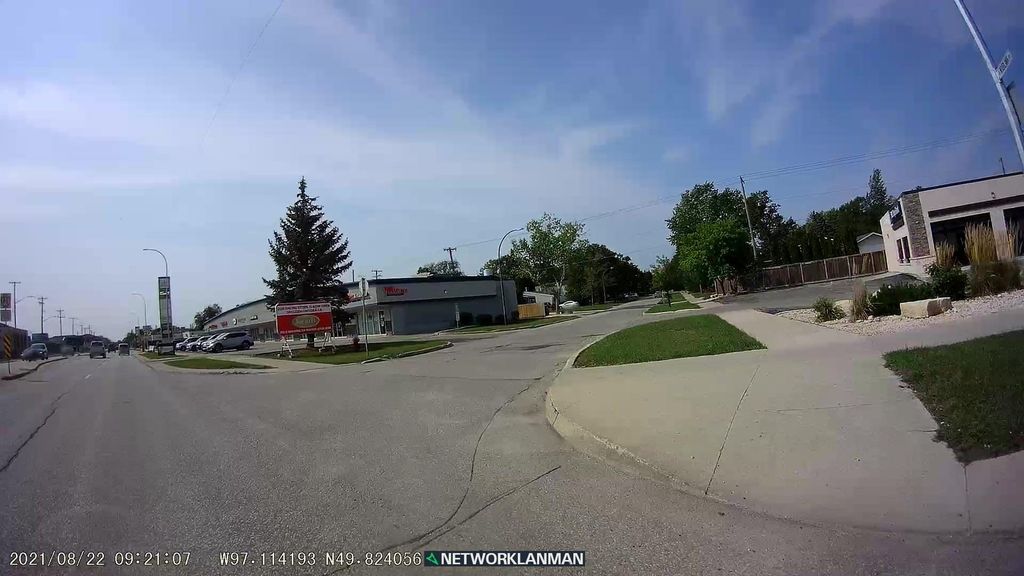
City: winnipeg